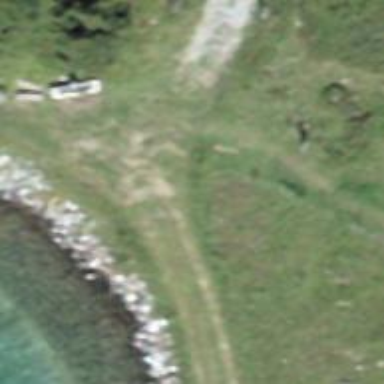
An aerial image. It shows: Grassy path.